Question: I'd like for my program to be able to override the maximum imposed mouse size of 32x32 much like the program in the picture attached does, the cursor pictured is 72x72. This is a capture from 'ProcMon' showing what's going on when the cursors change.
However, if I try to change the registry values for the cursor files myself and then push the changes using
'SystemParametersInfo(SPI.SPI_SETCURSORS, 0, IntPtr.Zero, SPIF.SPIF_SENDCHANGE);'
then the cursor will change, but it's still limited to the 32x32 maximum size. How was this program able to get around that restriction? Also, the cursors remain after the program ends, so it can't be something it's doing while running, but must override a setting somewhere.

Thanks for your help, I haven't been able to find ANYTHING like this on the net, so I don't even know if anyone will have the answer.
EDIT: I see some access to a file called 'C:\Windows\SysWOW64\Imageres.dll'. They're only reads, but maybe these cursors are stored in here, or they modified this file somehow. But I figured it might get someone with more experience than myself off on the right track.
EDIT 2: I believe the sizes are dictated by the SM_CXCURSOR and SM_CYCURSOR variables. If I could find a way to set these, I might be in business. Going to write a quick program to get me those values on the PC with the program running and huge mouse cursor and see what it returns...
EDIT 3: No luck; the PC with the huge cursor returns 32x32 for it's SM_CXCURSOR and SM_CYCURSOR.
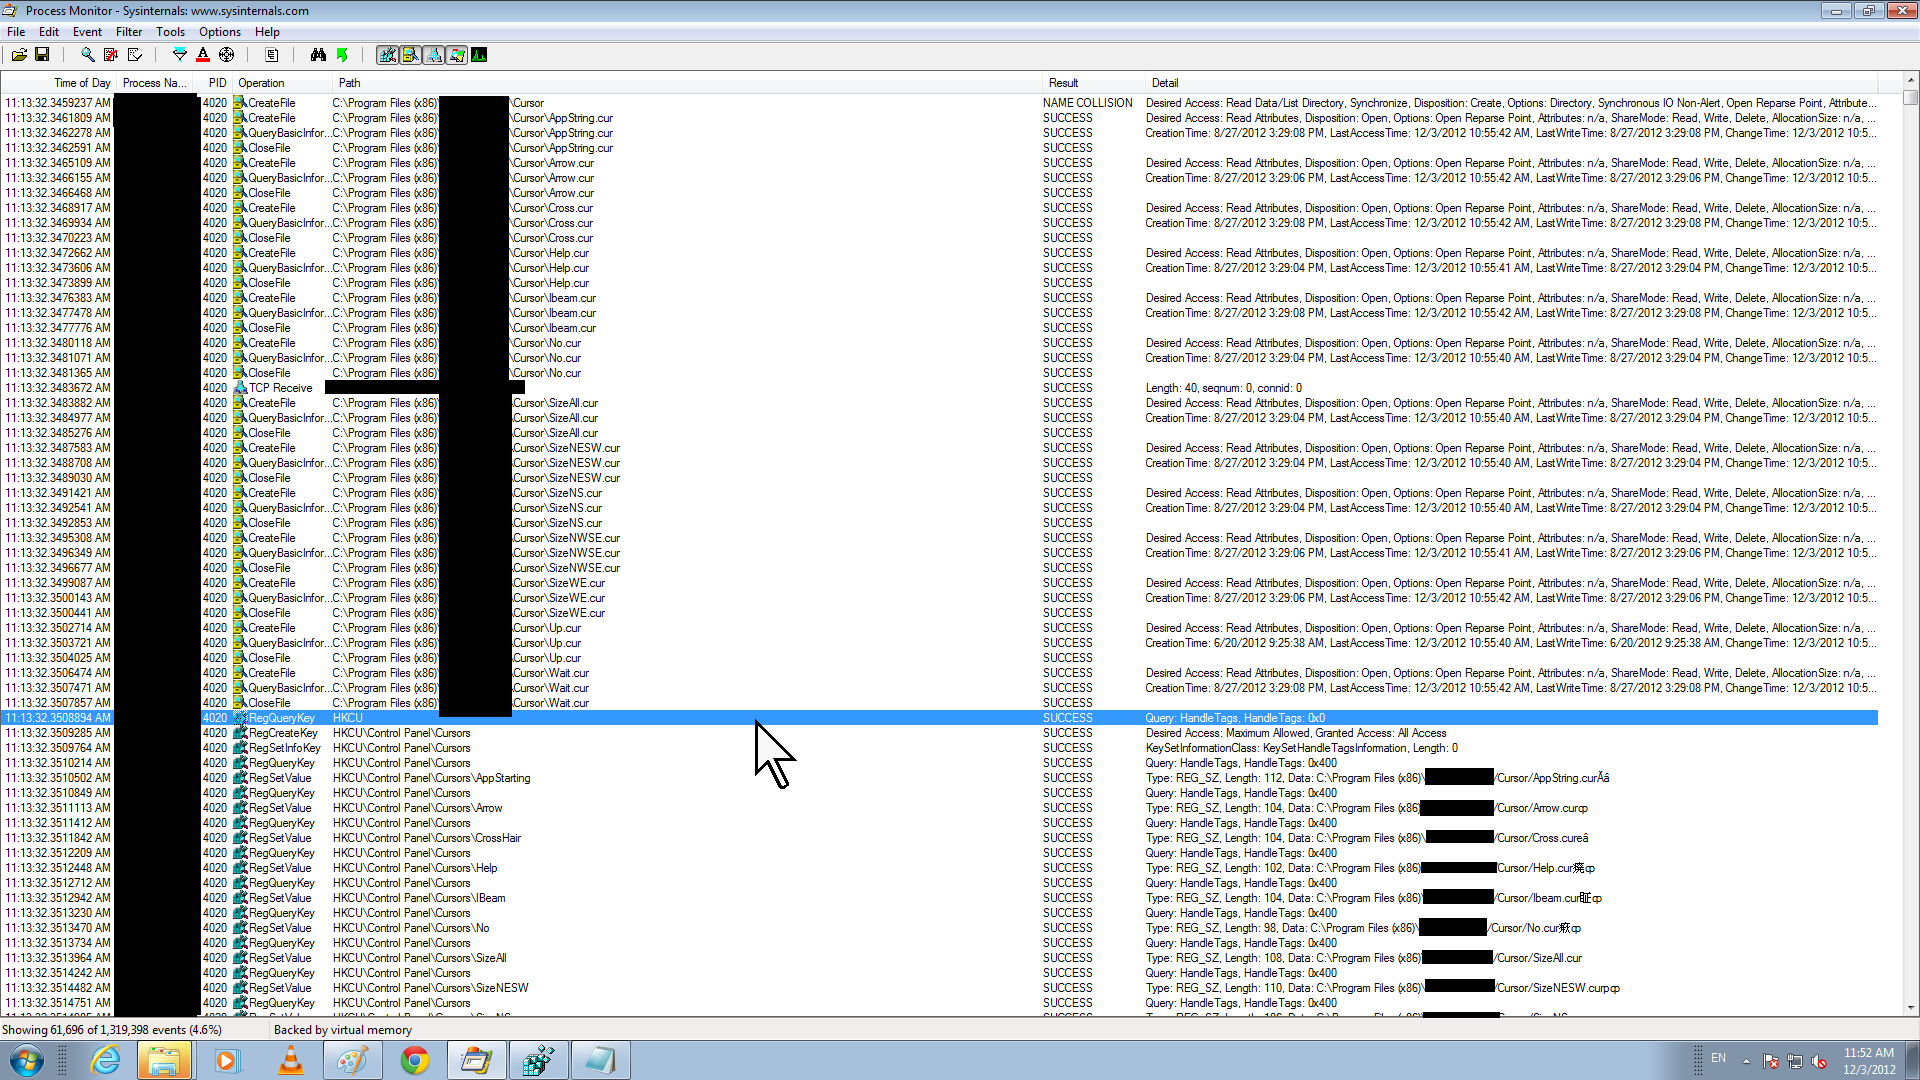
Answer: Using 'SetSystemCursor' it is possible to set a cursor to an image of much larger size than the standard cursor.
Here is a class I have for resizing the system cursors:
'''
using System;
using System.Drawing;
using System.Reflection;
using System.Runtime.InteropServices;
namespace WindowsFormsApplication1
{
class SystemCursors
{
[DllImport("user32.dll")]
static extern bool SetSystemCursor(IntPtr hcur, uint id);
enum CursorShift
{
Centered,
LowerRight,
}
public static void SetSystemCursorsSize(int newSize)
{
ResizeCursor(System.Windows.Forms.Cursors.AppStarting, newSize, CursorShift.LowerRight);
ResizeCursor(System.Windows.Forms.Cursors.Arrow, newSize, CursorShift.LowerRight);
ResizeCursor(System.Windows.Forms.Cursors.Cross, newSize, CursorShift.Centered);
ResizeCursor(System.Windows.Forms.Cursors.Hand, newSize, CursorShift.LowerRight);
ResizeCursor(System.Windows.Forms.Cursors.Help, newSize, CursorShift.LowerRight);
ResizeCursor(System.Windows.Forms.Cursors.HSplit, newSize, CursorShift.Centered);
ResizeCursor(System.Windows.Forms.Cursors.IBeam, newSize, CursorShift.Centered);
ResizeCursor(System.Windows.Forms.Cursors.No, newSize, CursorShift.LowerRight);
ResizeCursor(System.Windows.Forms.Cursors.NoMove2D, newSize, CursorShift.LowerRight);
ResizeCursor(System.Windows.Forms.Cursors.NoMoveHoriz, newSize, CursorShift.LowerRight);
ResizeCursor(System.Windows.Forms.Cursors.NoMoveVert, newSize, CursorShift.LowerRight);
ResizeCursor(System.Windows.Forms.Cursors.PanEast, newSize, CursorShift.Centered);
ResizeCursor(System.Windows.Forms.Cursors.PanNE, newSize, CursorShift.Centered);
ResizeCursor(System.Windows.Forms.Cursors.PanNorth, newSize, CursorShift.Centered);
ResizeCursor(System.Windows.Forms.Cursors.PanNW, newSize, CursorShift.Centered);
ResizeCursor(System.Windows.Forms.Cursors.PanSE, newSize, CursorShift.Centered);
ResizeCursor(System.Windows.Forms.Cursors.PanSouth, newSize, CursorShift.Centered);
ResizeCursor(System.Windows.Forms.Cursors.PanSW, newSize, CursorShift.Centered);
ResizeCursor(System.Windows.Forms.Cursors.PanWest, newSize, CursorShift.Centered);
ResizeCursor(System.Windows.Forms.Cursors.SizeAll, newSize, CursorShift.Centered);
ResizeCursor(System.Windows.Forms.Cursors.SizeNESW, newSize, CursorShift.Centered);
ResizeCursor(System.Windows.Forms.Cursors.SizeNS, newSize, CursorShift.Centered);
ResizeCursor(System.Windows.Forms.Cursors.SizeNWSE, newSize, CursorShift.Centered);
ResizeCursor(System.Windows.Forms.Cursors.SizeWE, newSize, CursorShift.Centered);
ResizeCursor(System.Windows.Forms.Cursors.UpArrow, newSize, CursorShift.Centered);
ResizeCursor(System.Windows.Forms.Cursors.VSplit, newSize, CursorShift.Centered);
ResizeCursor(System.Windows.Forms.Cursors.WaitCursor, newSize, CursorShift.LowerRight);
}
private static void ResizeCursor(System.Windows.Forms.Cursor cursor,
int newSize, CursorShift cursorShift)
{
Bitmap cursorImage = GetSystemCursorBitmap(cursor);
cursorImage = ResizeCursorBitmap(cursorImage, new Size(newSize, newSize), cursorShift);
SetCursor(cursorImage, getResourceId(cursor));
}
public static Bitmap GetSystemCursorBitmap(System.Windows.Forms.Cursor cursor)
{
Bitmap bitmap = new Bitmap(
cursor.Size.Width, cursor.Size.Height,
System.Drawing.Imaging.PixelFormat.Format32bppArgb);
Graphics graphics = Graphics.FromImage(bitmap);
cursor.Draw(graphics,
new Rectangle(new Point(0, 0), cursor.Size));
bitmap = Crop(bitmap);
return bitmap;
}
private static Bitmap Crop(Bitmap bmp)
{
//code from http://stackoverflow.com/a/<PHONE>/935052
int w = bmp.Width;
int h = bmp.Height;
Func<int, bool> allWhiteRow = row =>
{
for (int i = 0; i < w; ++i)
if (bmp.GetPixel(i, row).A != 0)
return false;
return true;
};
Func<int, bool> allWhiteColumn = col =>
{
for (int i = 0; i < h; ++i)
if (bmp.GetPixel(col, i).A != 0)
return false;
return true;
};
int topmost = 0;
for (int row = 0; row < h; ++row)
{
if (allWhiteRow(row))
topmost = row;
else break;
}
int bottommost = 0;
for (int row = h - 1; row >= 0; --row)
{
if (allWhiteRow(row))
bottommost = row;
else break;
}
int leftmost = 0, rightmost = 0;
for (int col = 0; col < w; ++col)
{
if (allWhiteColumn(col))
leftmost = col;
else
break;
}
for (int col = w - 1; col >= 0; --col)
{
if (allWhiteColumn(col))
rightmost = col;
else
break;
}
if (rightmost == 0) rightmost = w; // As reached left
if (bottommost == 0) bottommost = h; // As reached top.
int croppedWidth = rightmost - leftmost;
int croppedHeight = bottommost - topmost;
if (croppedWidth == 0) // No border on left or right
{
leftmost = 0;
croppedWidth = w;
}
if (croppedHeight == 0) // No border on top or bottom
{
topmost = 0;
croppedHeight = h;
}
try
{
var target = new Bitmap(croppedWidth, croppedHeight);
using (Graphics g = Graphics.FromImage(target))
{
g.DrawImage(bmp,
new RectangleF(0, 0, croppedWidth, croppedHeight),
new RectangleF(leftmost, topmost, croppedWidth, croppedHeight),
GraphicsUnit.Pixel);
}
return target;
}
catch (Exception ex)
{
throw new Exception(
string.Format("Values are topmost={0} btm={1} left={2} right={3} croppedWidth={4} croppedHeight={5}", topmost, bottommost, leftmost, rightmost, croppedWidth, croppedHeight),
ex);
}
}
private static Bitmap ResizeCursorBitmap(Bitmap bitmap, Size size, CursorShift cursorShift)
{
if (size.Width > 32)
{
//shifting must occur
Bitmap intermediateBitmap = new Bitmap(64, 64);
Graphics intermediateGraphics = Graphics.FromImage(intermediateBitmap);
if (cursorShift == CursorShift.LowerRight)
//place the mouse cursor in the lower right hand quadrant of the bitmap
intermediateGraphics.DrawImage(bitmap,
intermediateBitmap.Width / 2, intermediateBitmap.Height / 2);
else if (cursorShift == CursorShift.Centered)
intermediateGraphics.DrawImage(bitmap,
intermediateBitmap.Width / 2 - bitmap.Width / 2,
intermediateBitmap.Height / 2 - bitmap.Height / 2);
//now we have a shifted bitmap; use it to draw the resized cursor
//Bitmap finalBitmap = new Bitmap(intermediateBitmap, size); //normal quality
Bitmap finalBitmap = new Bitmap(size.Width, size.Height);
Graphics finalGraphics = Graphics.FromImage(finalBitmap);
finalGraphics.CompositingQuality = System.Drawing.Drawing2D.CompositingQuality.HighQuality;
finalGraphics.InterpolationMode = System.Drawing.Drawing2D.InterpolationMode.HighQualityBicubic;
finalGraphics.SmoothingMode = System.Drawing.Drawing2D.SmoothingMode.HighQuality;
finalGraphics.DrawImage(intermediateBitmap, 0, 0, finalBitmap.Width, finalBitmap.Height);
return finalBitmap;
}
else
{
Bitmap newBitmap = new Bitmap(bitmap, size);
return newBitmap;
}
}
private static uint getResourceId(System.Windows.Forms.Cursor cursor)
{
FieldInfo fi = typeof(System.Windows.Forms.Cursor).GetField(
"resourceId", BindingFlags.NonPublic | BindingFlags.Instance);
object obj = fi.GetValue(cursor);
return Convert.ToUInt32((int)obj);
}
private static void SetCursor(Bitmap bitmap, uint whichCursor)
{
IntPtr ptr = bitmap.GetHicon();
bool retval = SetSystemCursor(ptr, whichCursor);
}
}
}
'''
It works by getting the current system cursor as provided in 'System.Windows.Forms.Cursors' and making an image from it with 'Cursor.Draw'. The image is then resized to the desired size. This requires shifting the cursor image, either to the lower right hand corner (like for arrow pointers) or centering the cursor image inside the larger image (like for Cross and IBeam).
You can use your own image for the cursor if desired, bypassing all the resizing code. Just supply the Bitmap to 'SetCursor'.
Once the new cursor image is ready, the last piece of data needed is the ID of the cursor we are trying to replace. Each 'System.Windows.Forms.Cursor' does contain this information, but in a private variable, so reflection is used to get the value. If you prefer to avoid reflection, you could build a table of these values instead. See <URL> for a list of values.
To use the class just call
'''
SystemCursors.SetSystemCursorsSize(128);
'''